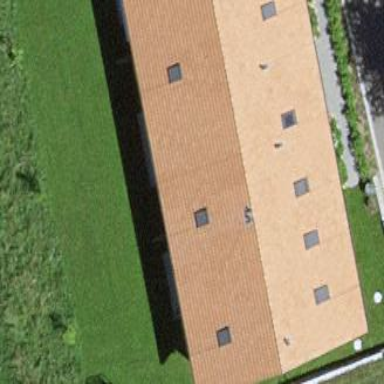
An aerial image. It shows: Farm building.